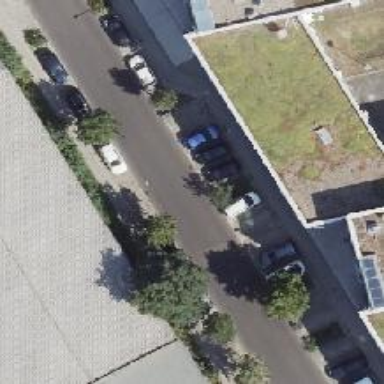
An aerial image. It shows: Building with flat roof covered in grass.